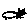
Label: cat